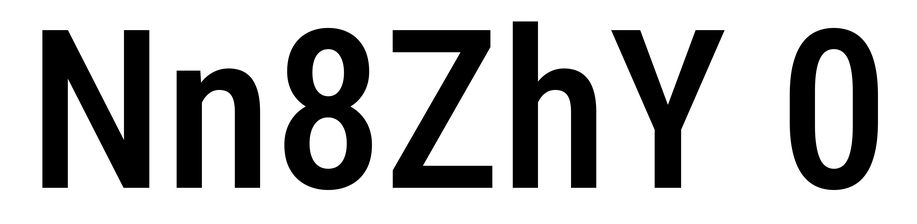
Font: Roboto_Condensed_Medium